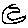
Label: moon